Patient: sex M, age 58
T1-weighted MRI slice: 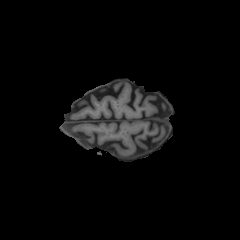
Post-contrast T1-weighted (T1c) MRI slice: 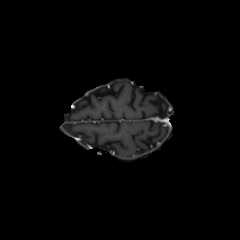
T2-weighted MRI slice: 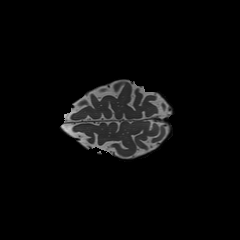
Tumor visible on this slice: no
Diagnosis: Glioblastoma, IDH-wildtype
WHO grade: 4